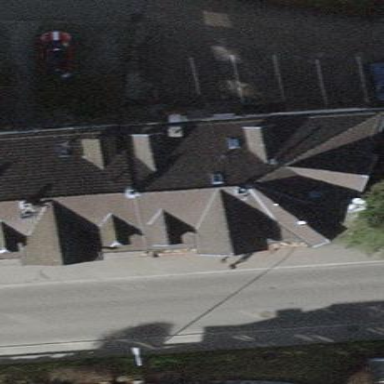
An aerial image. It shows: Beautiful beige apartment building with gabled roof made of rosybrown roof tiles. The roof is oriented across the building.